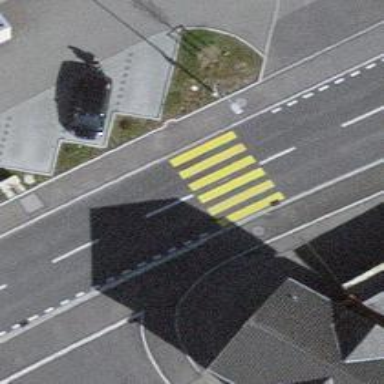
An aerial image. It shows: Zebra crossing on footway.